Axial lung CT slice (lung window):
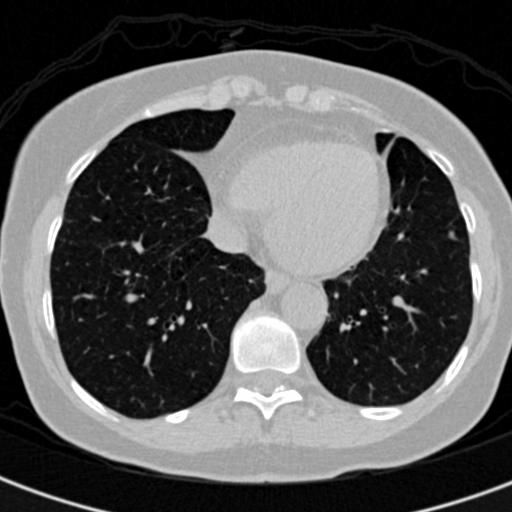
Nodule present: yes
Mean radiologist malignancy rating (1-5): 2.5